This plot shows a bearing's acceleration signal over time (raw waveform). Determine the bearing's health state. Answer with exactly one of: normal, inner_race, outer_race, ball.
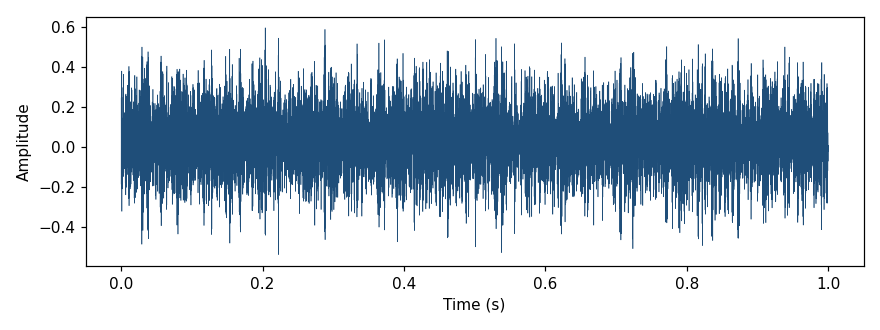
Answer: ball